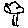
Label: tree